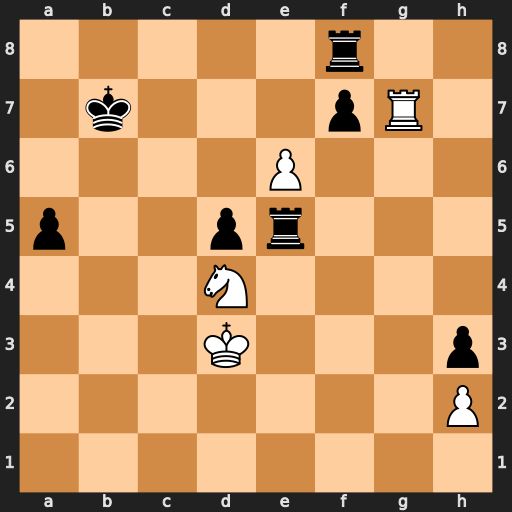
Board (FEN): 5r2/1k3pR1/4P3/p2pr3/3N4/3K3p/7P/8
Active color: w
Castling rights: -
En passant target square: -
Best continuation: Rxf7+ Kb6 Rxf8